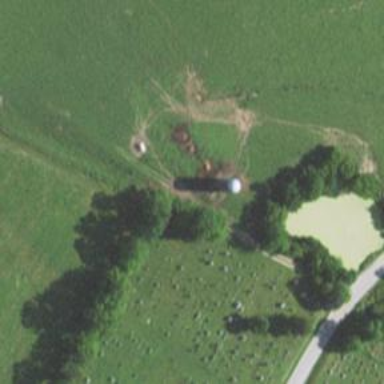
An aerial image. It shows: Silo.